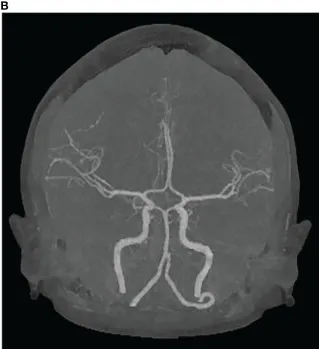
No significant abnormalities in the intracranial arteries on VRT.
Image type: radiology (mri)